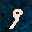
Label: 9